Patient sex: M
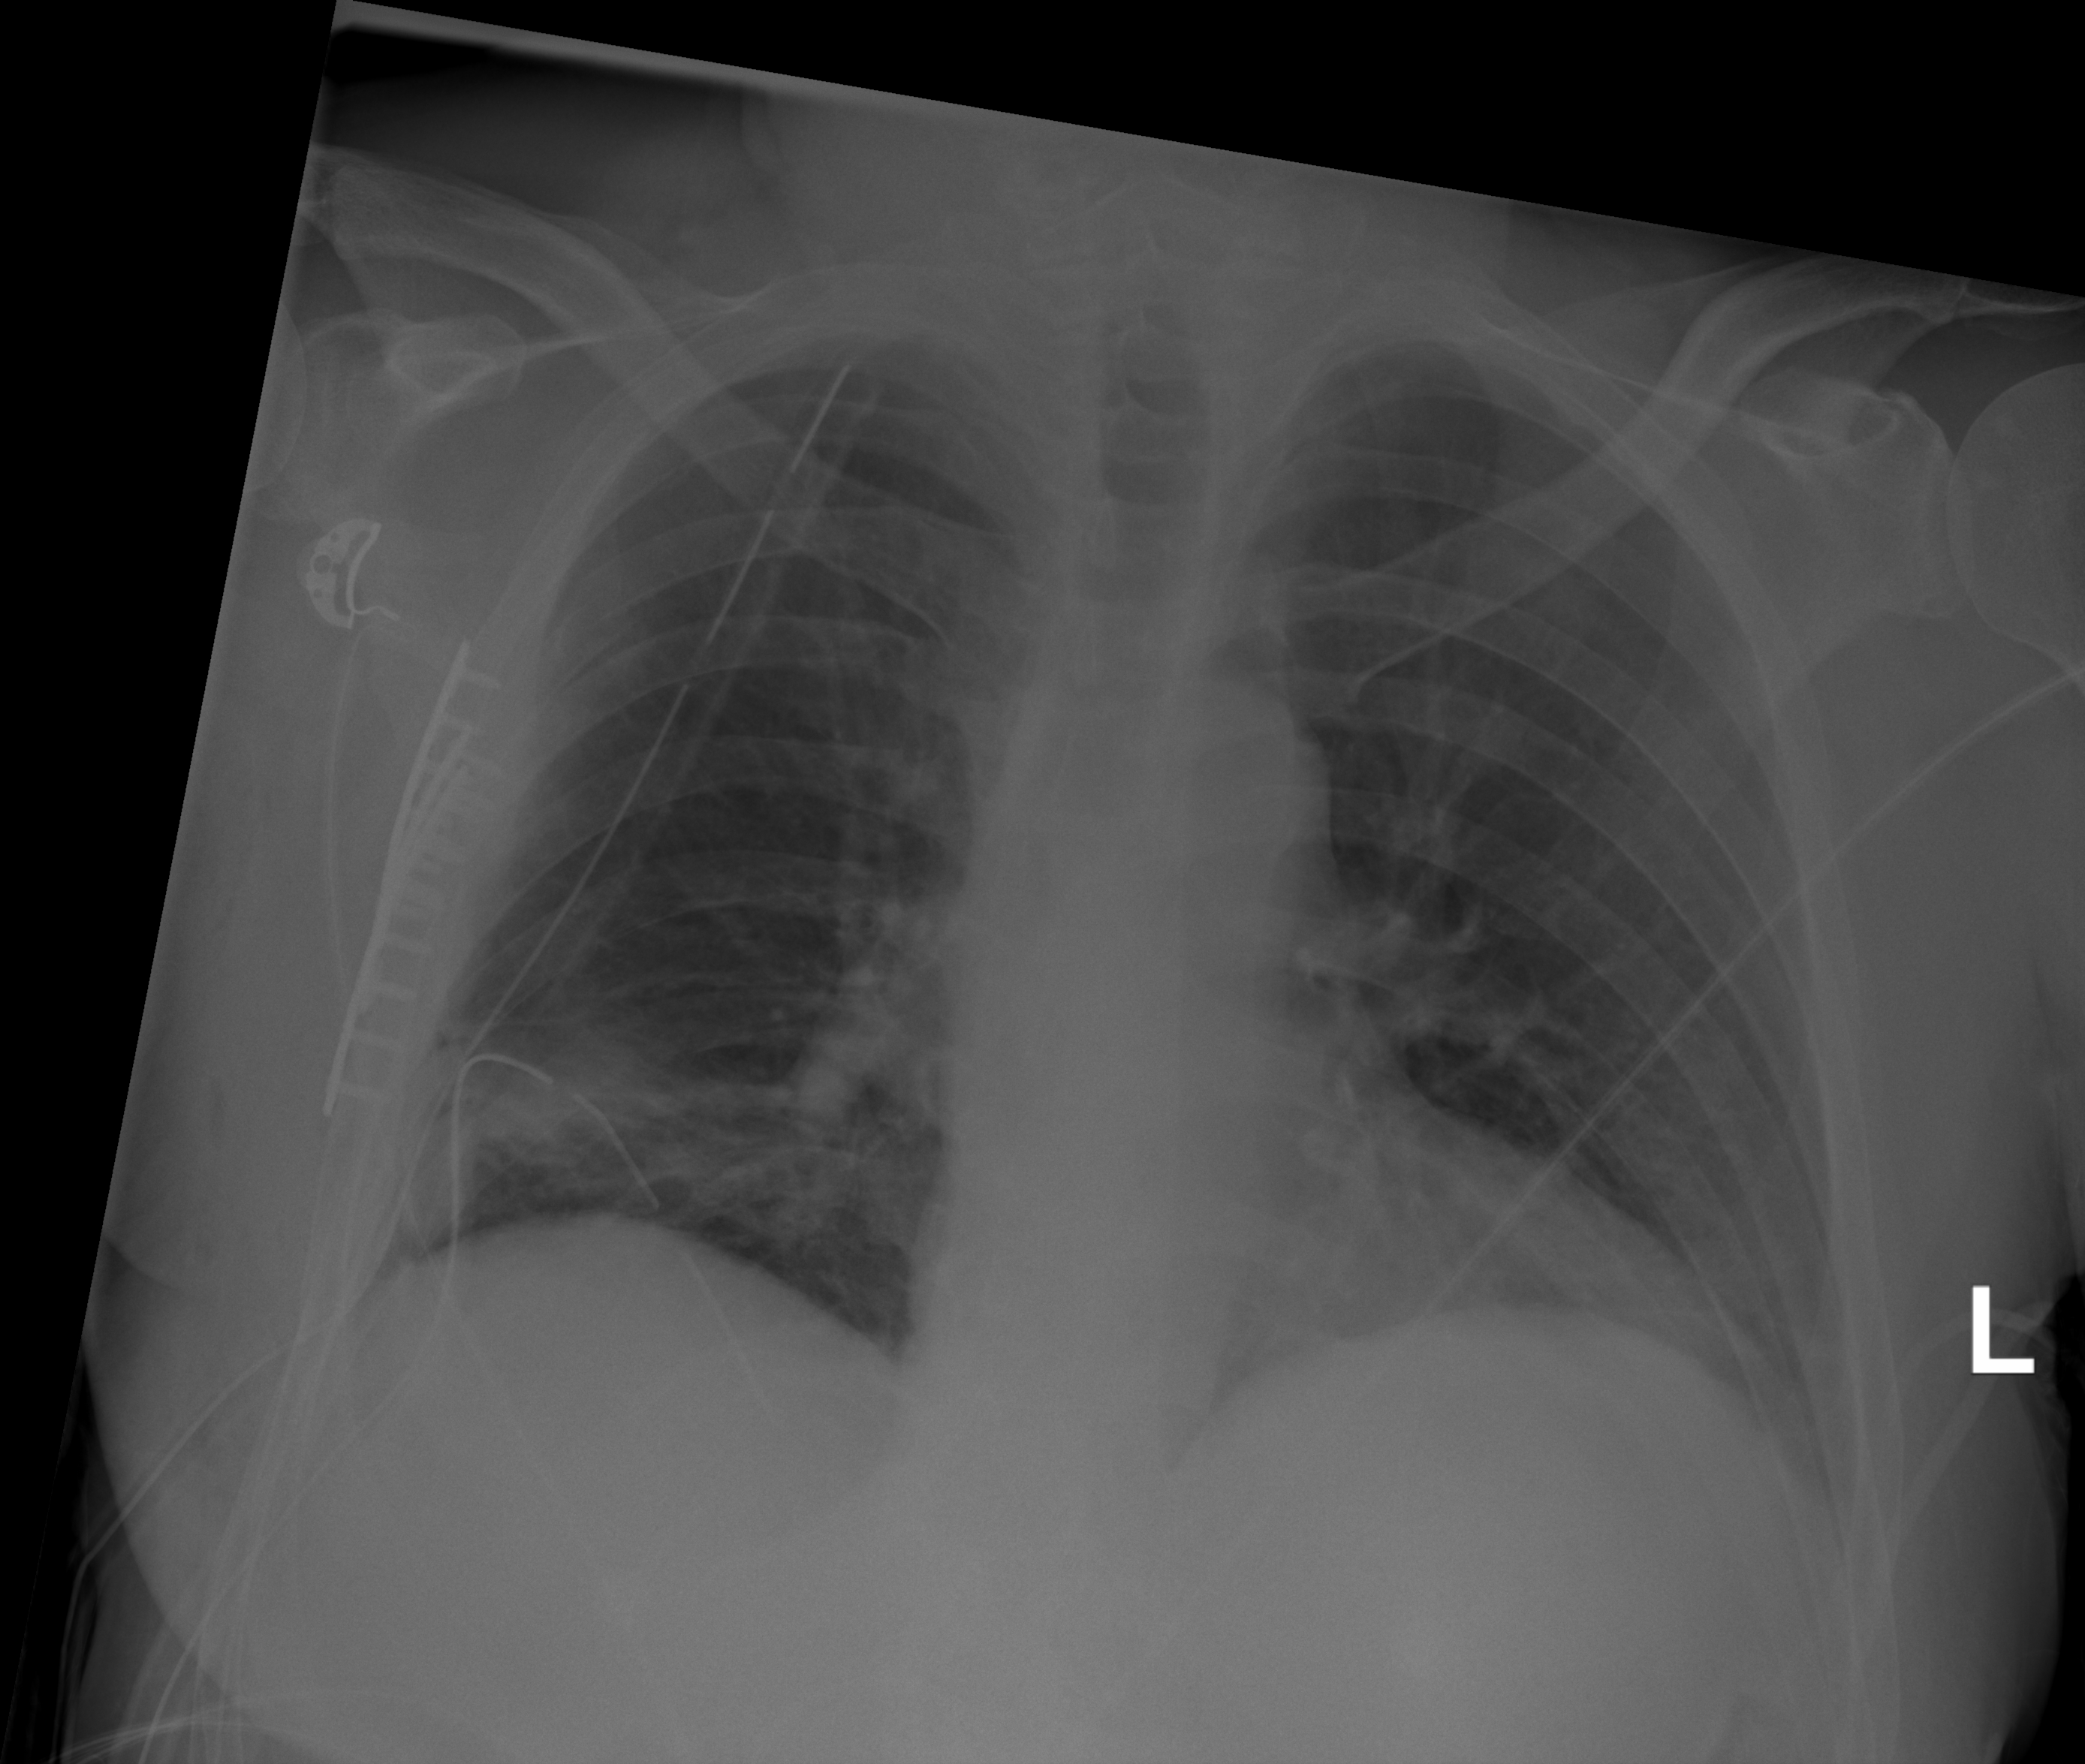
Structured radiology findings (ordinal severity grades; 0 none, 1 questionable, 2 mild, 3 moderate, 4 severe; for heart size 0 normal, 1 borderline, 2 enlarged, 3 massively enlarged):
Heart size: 1
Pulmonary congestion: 0
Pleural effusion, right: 2
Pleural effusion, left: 2
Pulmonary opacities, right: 0
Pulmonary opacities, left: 0
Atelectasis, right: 2
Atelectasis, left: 0